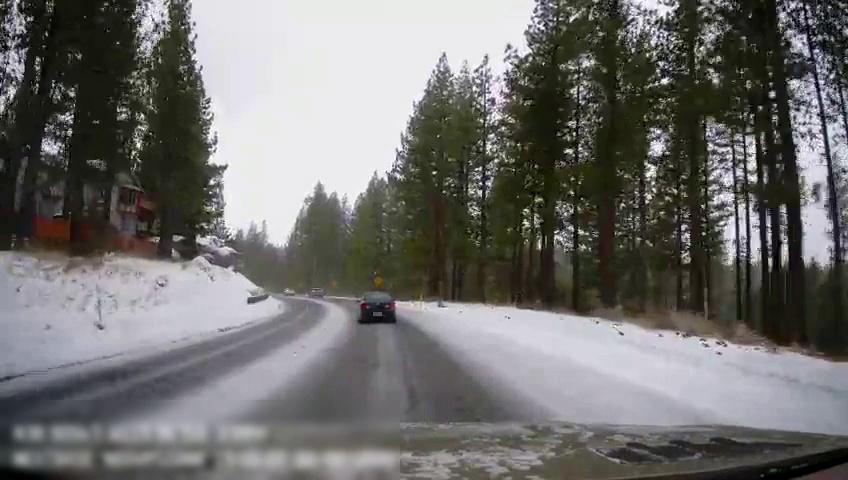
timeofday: Day
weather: Snowy
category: Drivable Space
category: Vehicles | Car
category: Vehicles | Car
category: Vehicles | Car